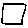
Label: square